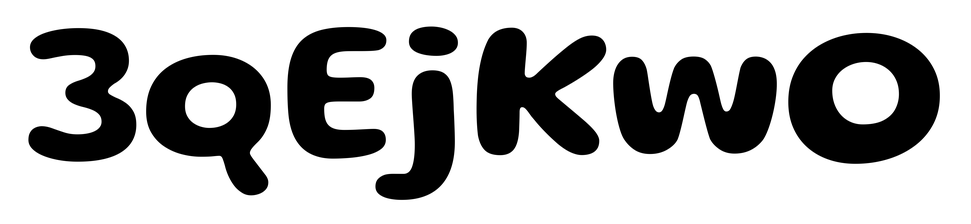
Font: Gluten_SemiBold